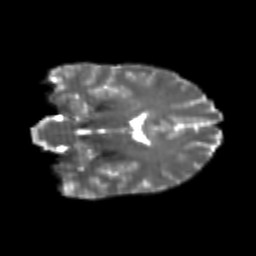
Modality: T2w
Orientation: coronal
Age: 24
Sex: female
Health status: healthy
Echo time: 0.074 s